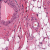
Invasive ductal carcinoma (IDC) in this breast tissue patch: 1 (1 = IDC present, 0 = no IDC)